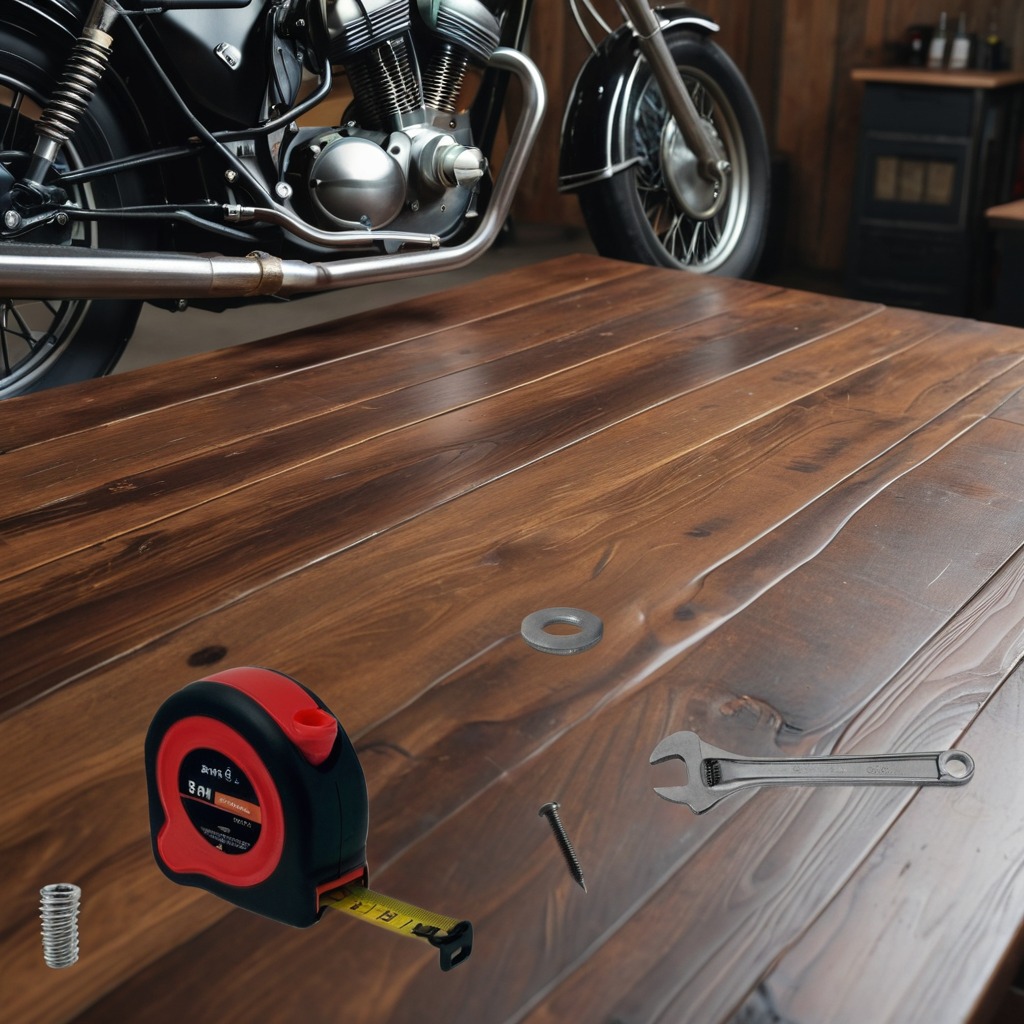
A flat metal washer, a measuring tape, a metal machine screw, a coiled metal spring, and a wrench are lying on an oil-spilled wooden table in a vintage motorcycle garage.